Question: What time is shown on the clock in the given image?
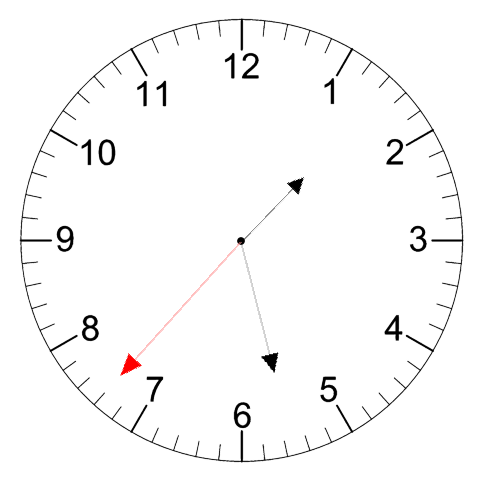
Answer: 01:27:37